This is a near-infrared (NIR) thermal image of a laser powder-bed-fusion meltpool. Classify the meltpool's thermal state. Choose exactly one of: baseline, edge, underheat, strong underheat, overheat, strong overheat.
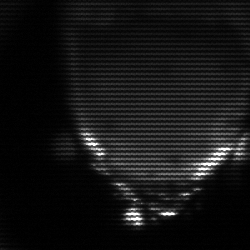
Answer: edge